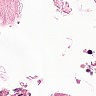
Metastatic tissue present: no